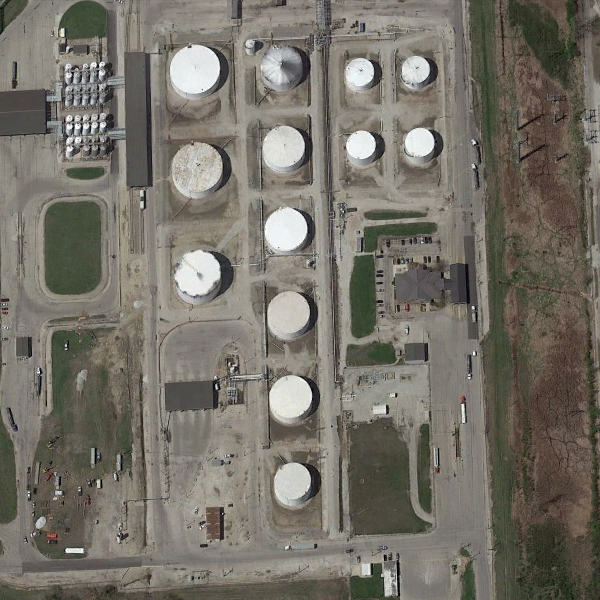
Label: StorageTanks